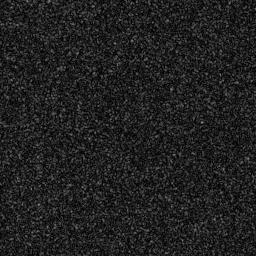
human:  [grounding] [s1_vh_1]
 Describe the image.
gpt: In the satellite image, there is  <ref>1 small ship </ref> <box>[[53, 35, 62, 42, 0]]</box> located at center,  <ref>1 medium ship </ref> <box>[[57, 8, 70, 20, 0]]</box> located at top.